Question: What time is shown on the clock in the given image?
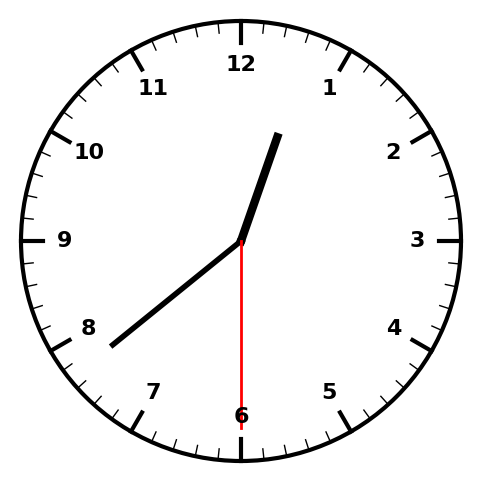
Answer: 12:38:30